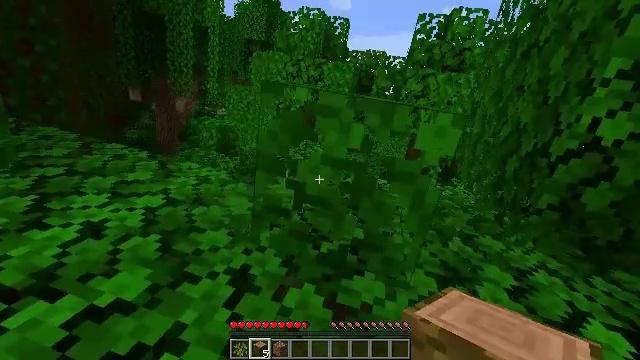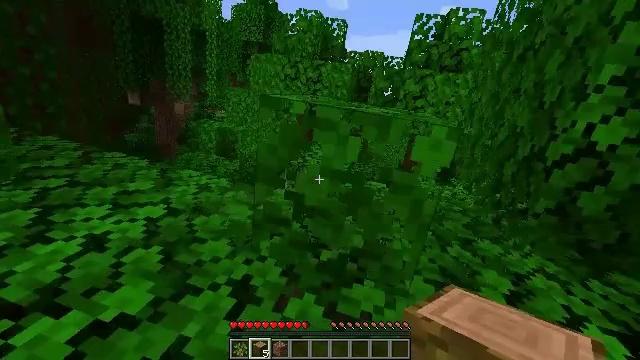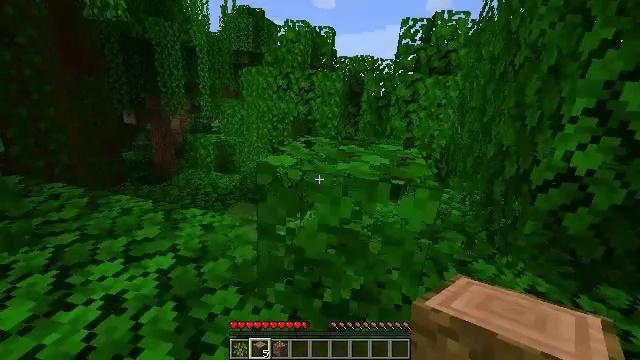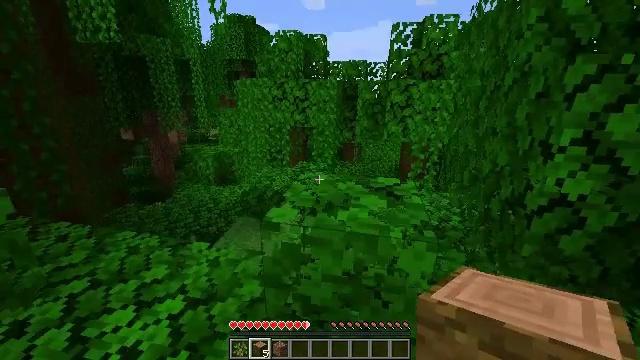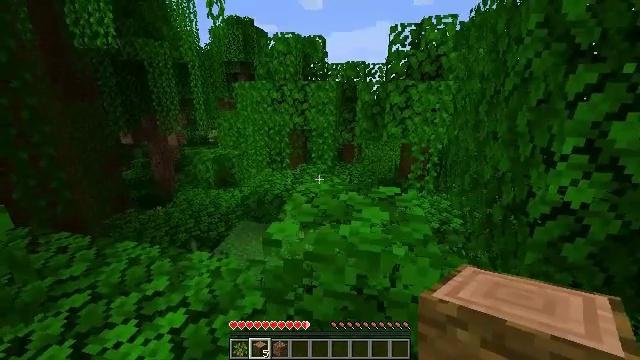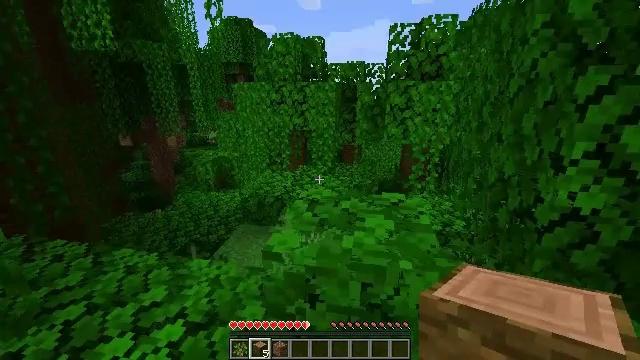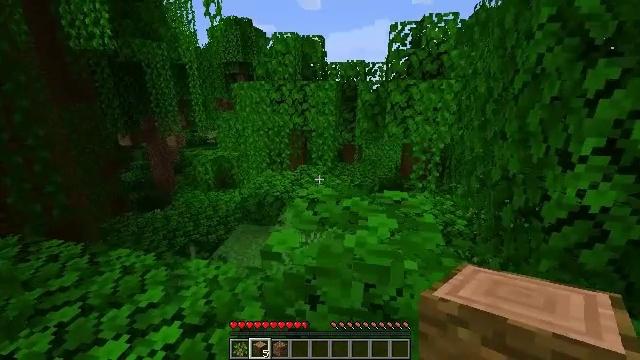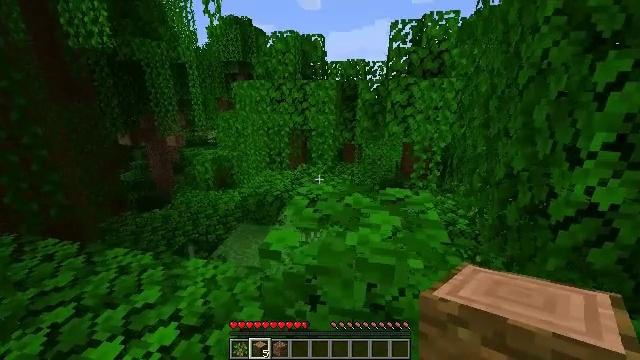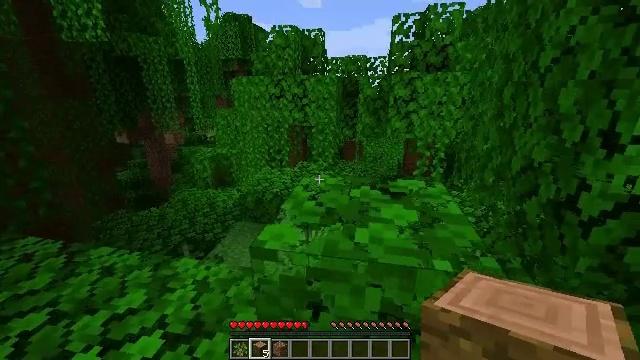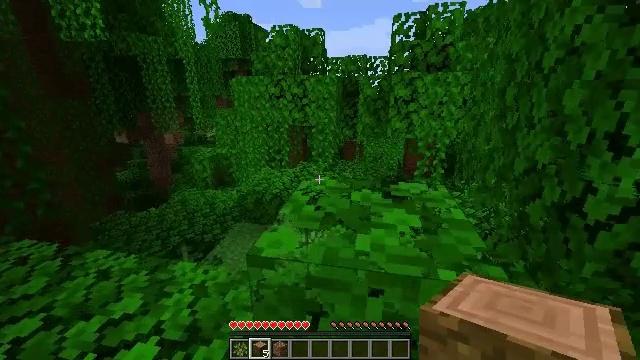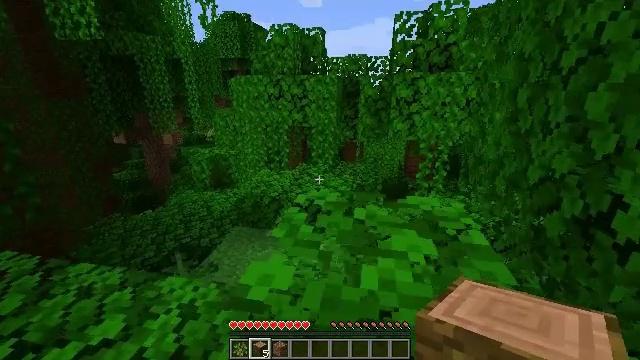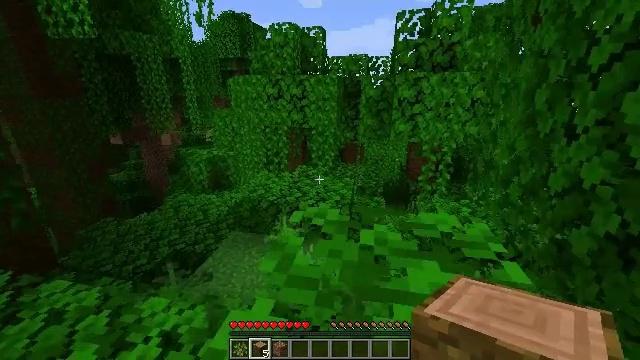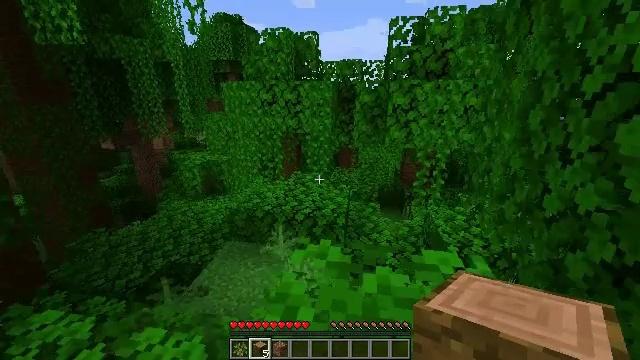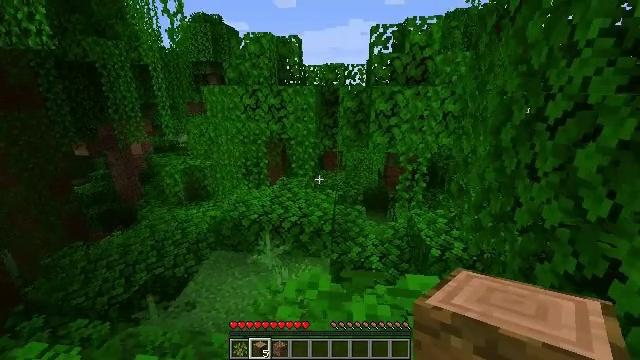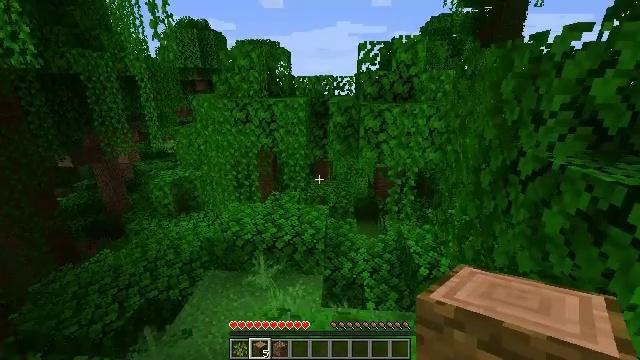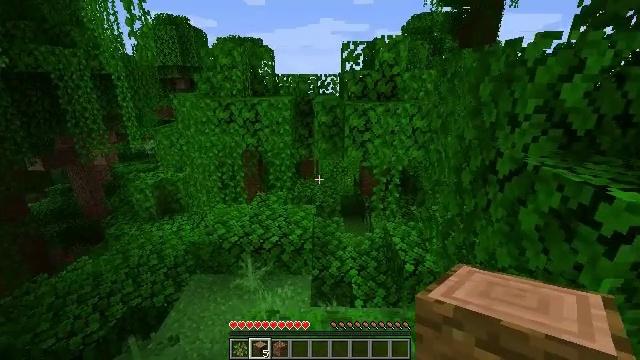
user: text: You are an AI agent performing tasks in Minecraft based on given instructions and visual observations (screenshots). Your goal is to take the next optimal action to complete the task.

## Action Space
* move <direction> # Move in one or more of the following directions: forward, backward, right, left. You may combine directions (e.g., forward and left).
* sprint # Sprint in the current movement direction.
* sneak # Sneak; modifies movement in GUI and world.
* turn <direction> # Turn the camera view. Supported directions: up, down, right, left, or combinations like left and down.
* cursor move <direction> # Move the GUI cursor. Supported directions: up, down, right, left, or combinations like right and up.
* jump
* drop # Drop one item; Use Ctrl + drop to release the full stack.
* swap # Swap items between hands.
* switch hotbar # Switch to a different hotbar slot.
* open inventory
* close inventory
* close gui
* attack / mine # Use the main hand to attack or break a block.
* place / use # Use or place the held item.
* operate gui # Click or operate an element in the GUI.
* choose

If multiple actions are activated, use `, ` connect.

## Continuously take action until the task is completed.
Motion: motion action
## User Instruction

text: Open inventory and turn jungle logs into jungle planks.
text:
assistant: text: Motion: move forward, jump
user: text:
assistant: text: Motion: move forward, jump
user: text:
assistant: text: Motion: move forward
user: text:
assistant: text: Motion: move forward
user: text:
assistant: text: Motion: move forward
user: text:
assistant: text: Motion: move forward
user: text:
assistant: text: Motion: move forward
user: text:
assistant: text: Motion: move forward
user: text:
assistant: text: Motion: move forward
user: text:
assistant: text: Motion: move forward
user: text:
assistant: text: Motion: move forward
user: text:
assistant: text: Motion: move forward, turn right, jump
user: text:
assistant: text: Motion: move forward, turn right, jump
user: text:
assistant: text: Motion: move forward, turn right, jump
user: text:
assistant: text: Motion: move forward, turn right
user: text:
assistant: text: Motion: move forward, turn right
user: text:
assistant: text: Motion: move forward
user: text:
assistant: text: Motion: move forward
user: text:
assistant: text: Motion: move forward, turn left and down
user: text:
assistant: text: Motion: move forward, turn left and down
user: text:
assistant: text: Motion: move forward, turn left and down
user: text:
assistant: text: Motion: move forward, turn left and down
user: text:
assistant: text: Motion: move forward, turn left and down
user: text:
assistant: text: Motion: move forward, turn left and down
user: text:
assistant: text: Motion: move forward, turn left and down
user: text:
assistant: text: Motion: move forward, turn left and down
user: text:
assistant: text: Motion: move forward, turn left and down
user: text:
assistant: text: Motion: move forward, turn left
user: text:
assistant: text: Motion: move forward
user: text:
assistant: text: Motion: move forward